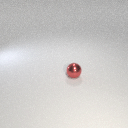
small red metal sphere